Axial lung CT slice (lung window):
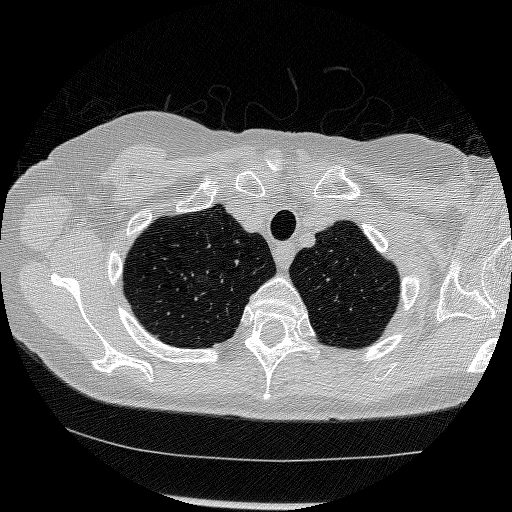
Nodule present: no